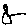
Label: triangle